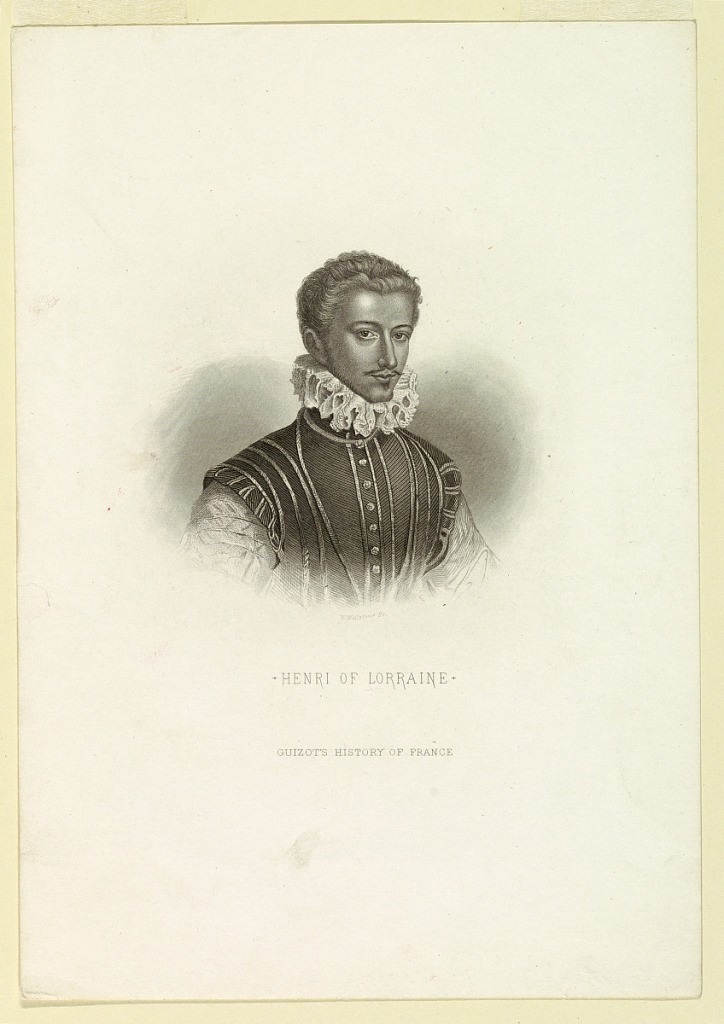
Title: Portrait of Henri, Duke of Lorraine
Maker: William Wellstood, American, 1819 - 1900
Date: ca. 1850
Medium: Steel engraving on paper
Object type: Print
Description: Bust length portrait of Henri (called "The Good"), Duke of Lorraine (1563-1624), facing frontally, turned slightly to the right. He wears a moustache and goatee and high ruff collar. Illustration for Guizot's "History of France."